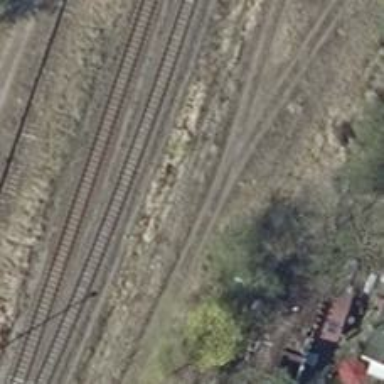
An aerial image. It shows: Abandoned railway.